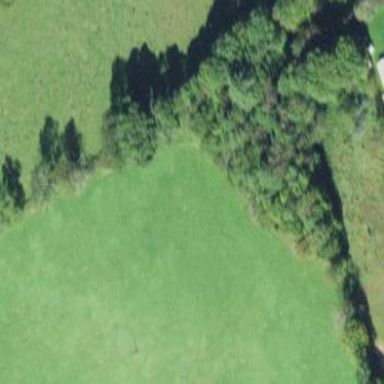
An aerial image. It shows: Beautiful woodland area.